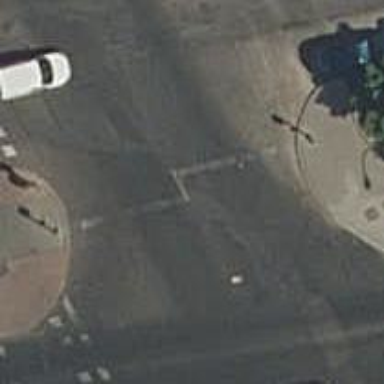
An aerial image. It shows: Road with traffic signals.